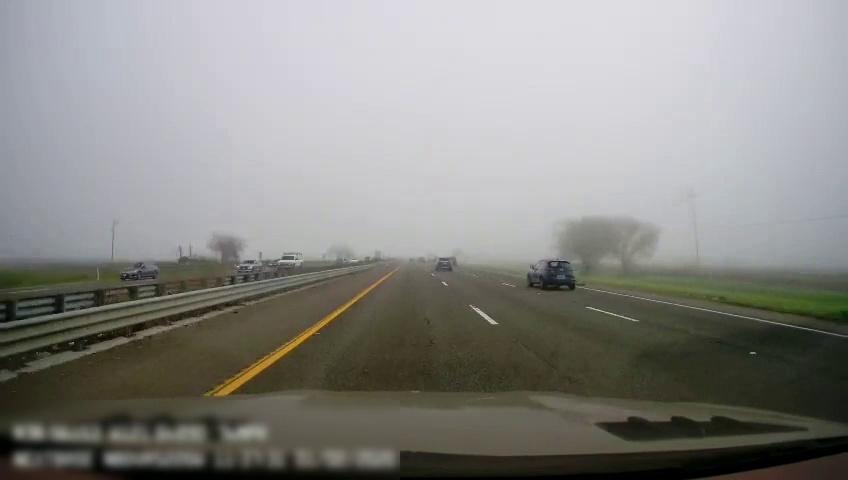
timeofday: Day
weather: Cloudy
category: Drivable Space
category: Drivable Space
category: Vehicles | Car
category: Vehicles | Car
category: Vehicles | Car
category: Vehicles | Truck
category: Vehicles | Car
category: Vehicles | Other LV
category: Vehicles | Van
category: Vehicles | SUV
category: Lanes | Current Lane
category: Lanes | Current Lane
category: Lanes | Alternate Lane
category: Lanes | Alternate Lane
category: Lanes | Alternate Lane
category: Lanes | Opposite Lane
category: Lanes | Opposite Lane
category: Traffic | Signs